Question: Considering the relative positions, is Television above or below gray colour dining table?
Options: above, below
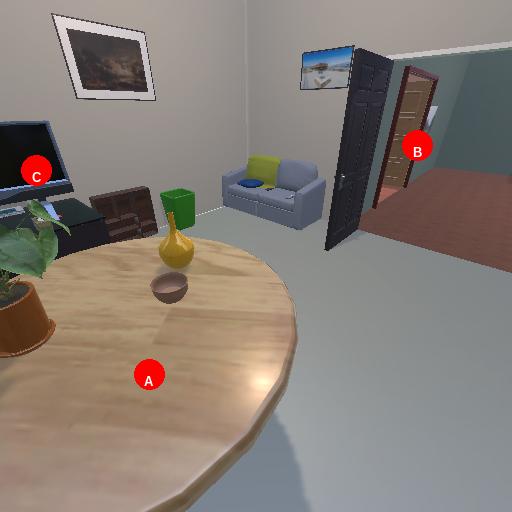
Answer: above